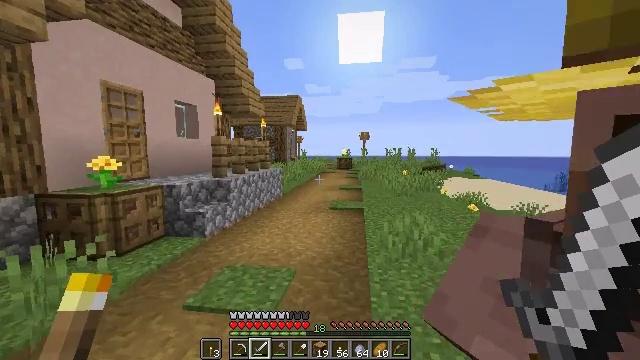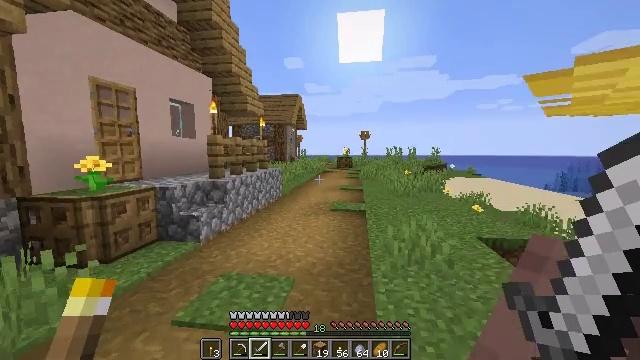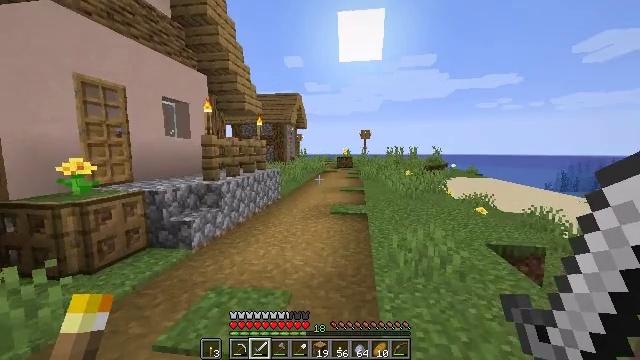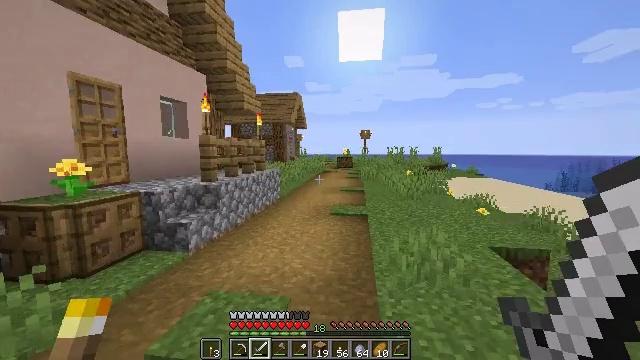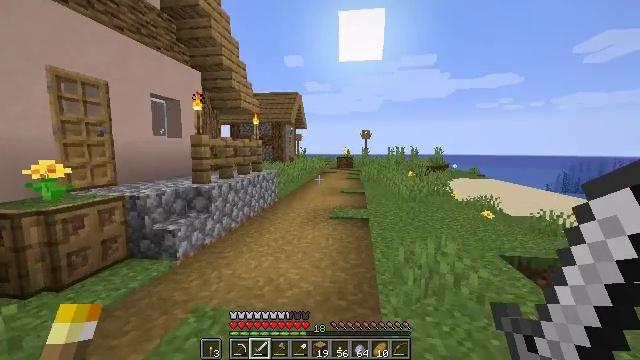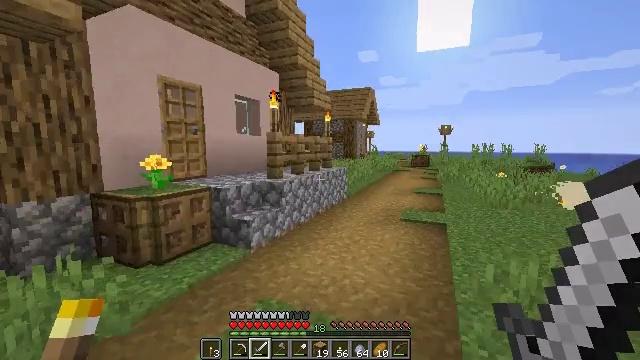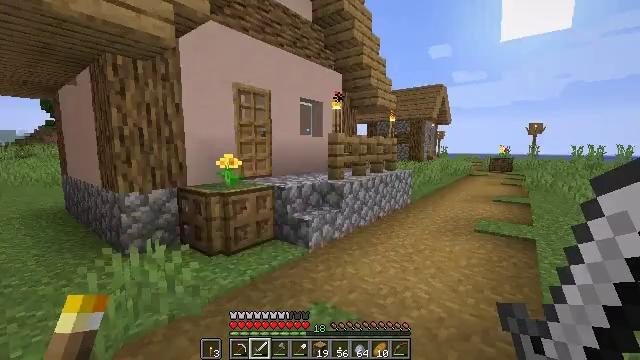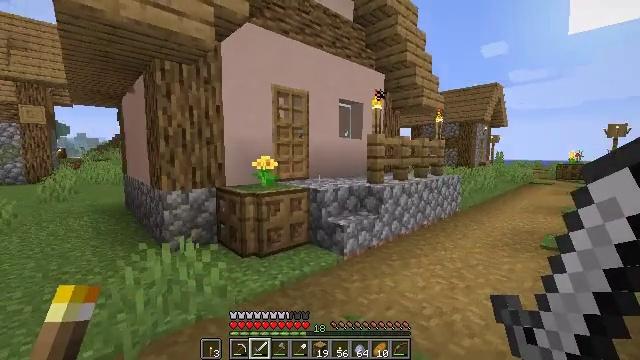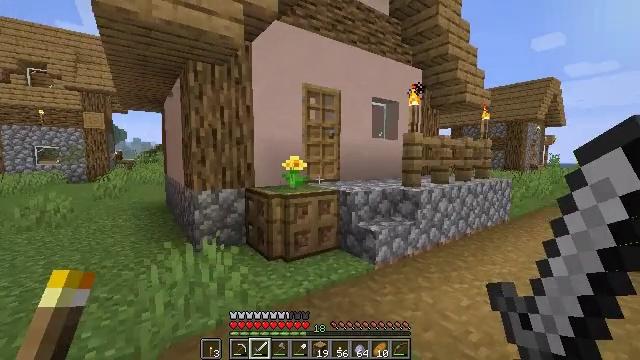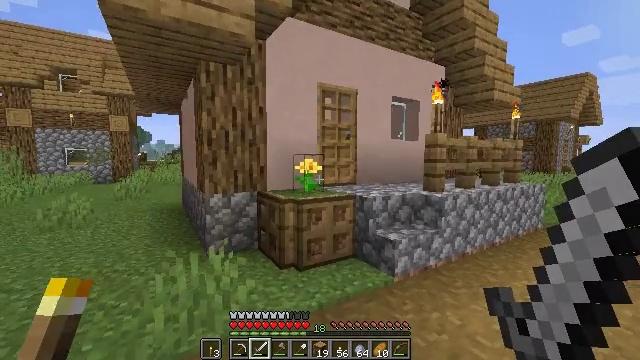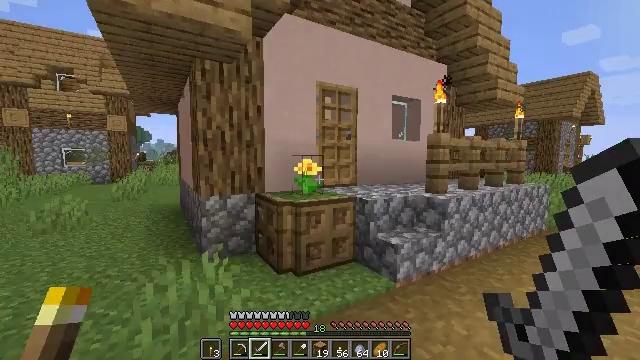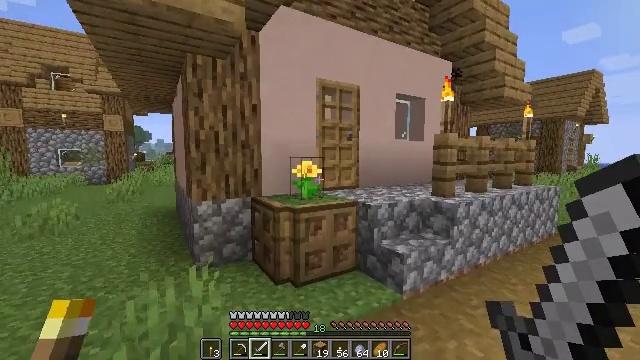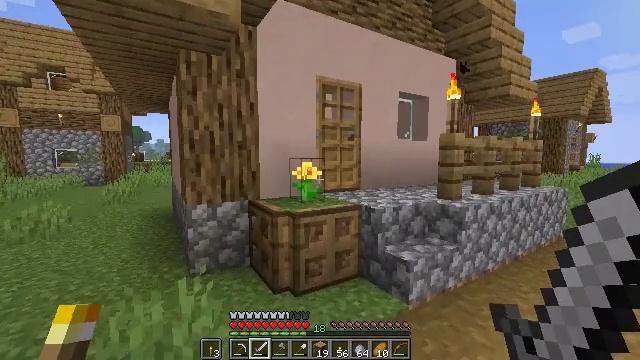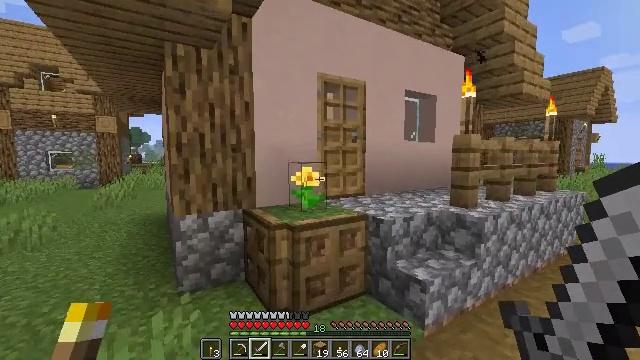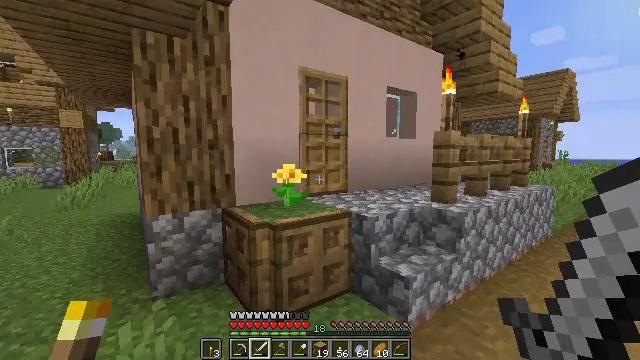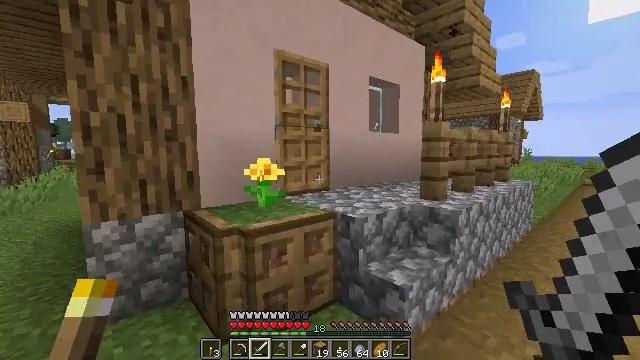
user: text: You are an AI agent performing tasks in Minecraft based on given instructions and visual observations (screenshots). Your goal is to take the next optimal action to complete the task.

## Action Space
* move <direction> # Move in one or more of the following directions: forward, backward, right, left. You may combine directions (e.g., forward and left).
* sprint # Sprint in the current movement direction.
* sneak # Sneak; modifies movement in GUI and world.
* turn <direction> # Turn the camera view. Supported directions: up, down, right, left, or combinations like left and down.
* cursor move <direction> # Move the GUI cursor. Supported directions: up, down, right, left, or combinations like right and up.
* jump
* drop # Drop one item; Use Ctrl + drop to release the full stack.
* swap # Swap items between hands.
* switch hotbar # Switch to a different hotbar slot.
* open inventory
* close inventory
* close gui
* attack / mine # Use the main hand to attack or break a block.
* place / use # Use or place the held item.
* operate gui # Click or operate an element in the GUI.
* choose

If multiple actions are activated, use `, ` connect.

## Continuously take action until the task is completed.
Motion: motion action
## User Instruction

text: Attack the clay block to obtain it.
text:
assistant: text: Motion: move forward
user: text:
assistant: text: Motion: move forward
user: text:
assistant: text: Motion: move forward
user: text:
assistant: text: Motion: move forward
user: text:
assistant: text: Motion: move forward, turn left
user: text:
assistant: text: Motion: move forward, turn left
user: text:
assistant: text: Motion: move forward, turn left and up
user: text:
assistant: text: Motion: move forward, turn left
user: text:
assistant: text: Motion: move forward, turn left
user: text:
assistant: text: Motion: move forward
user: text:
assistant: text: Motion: move forward
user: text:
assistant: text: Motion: move forward
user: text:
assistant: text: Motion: move forward
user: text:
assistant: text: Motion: move forward, turn right
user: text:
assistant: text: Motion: move forward, turn right
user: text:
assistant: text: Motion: move forward
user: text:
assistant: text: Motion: move forward
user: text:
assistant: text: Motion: move forward
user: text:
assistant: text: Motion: move forward, jump
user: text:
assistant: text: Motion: move forward, jump
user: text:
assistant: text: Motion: move forward, turn left, jump
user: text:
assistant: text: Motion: move forward, turn left, jump
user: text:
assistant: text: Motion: move forward
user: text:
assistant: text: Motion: move forward, use / place
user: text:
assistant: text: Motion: move forward, use / place
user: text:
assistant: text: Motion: move forward, use / place
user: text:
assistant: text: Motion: move forward
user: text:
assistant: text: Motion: move forward
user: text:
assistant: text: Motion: move forward
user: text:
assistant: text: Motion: move forward